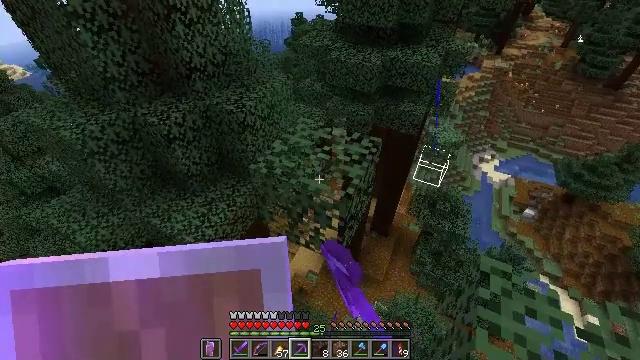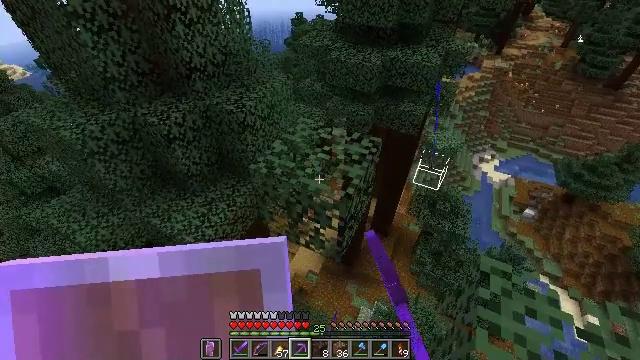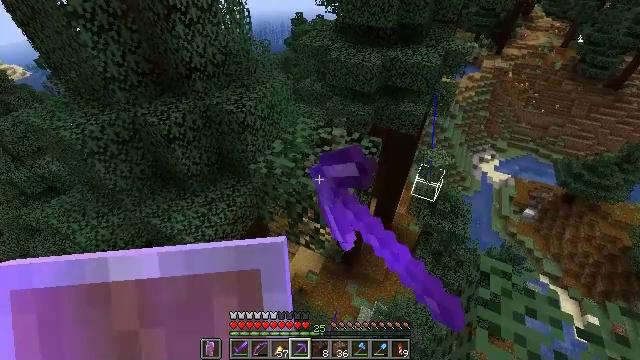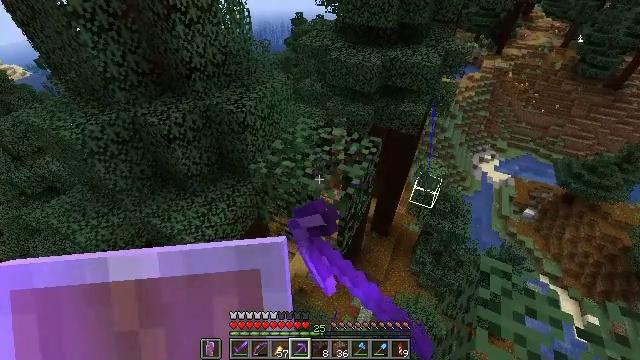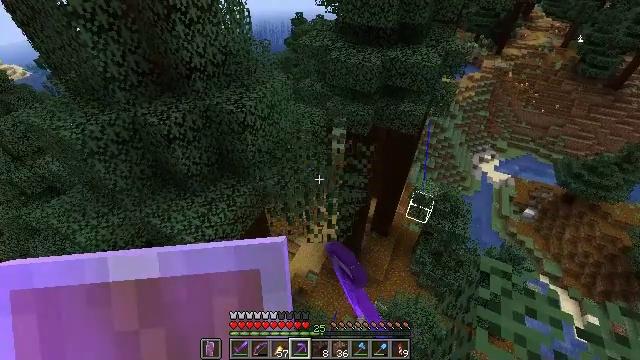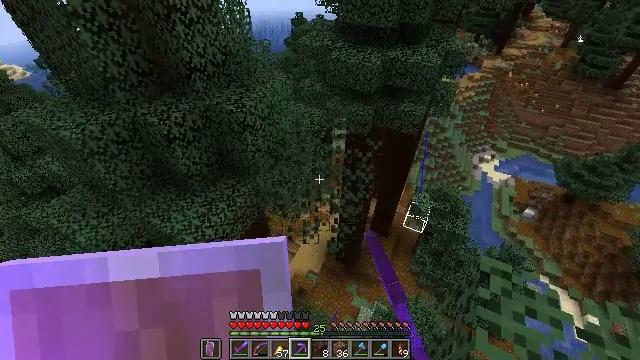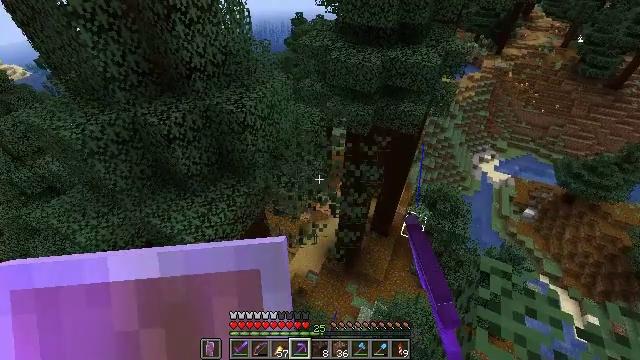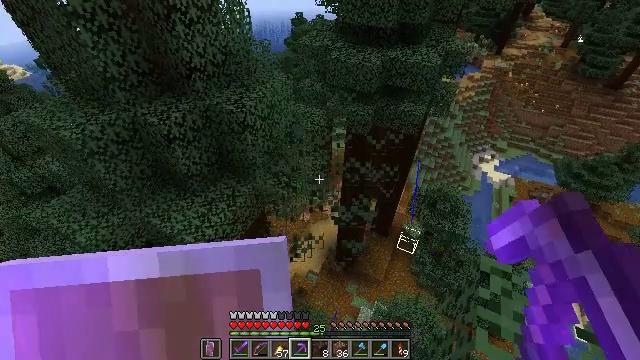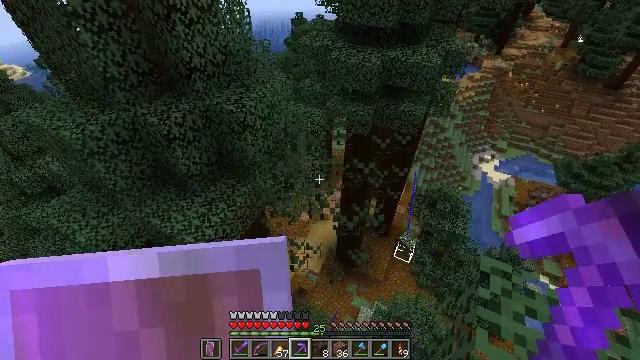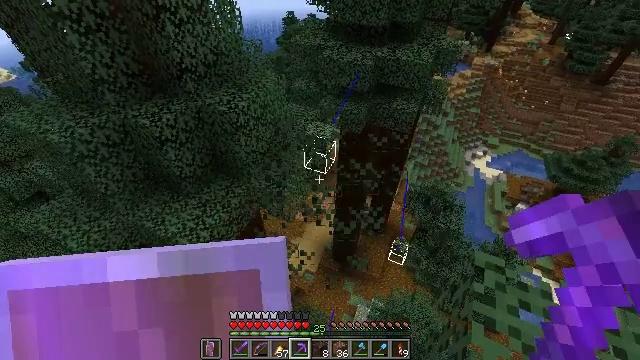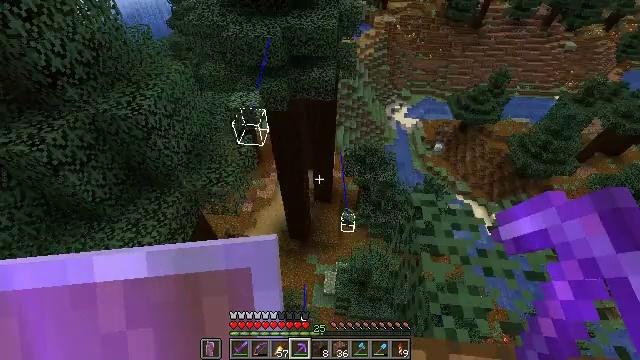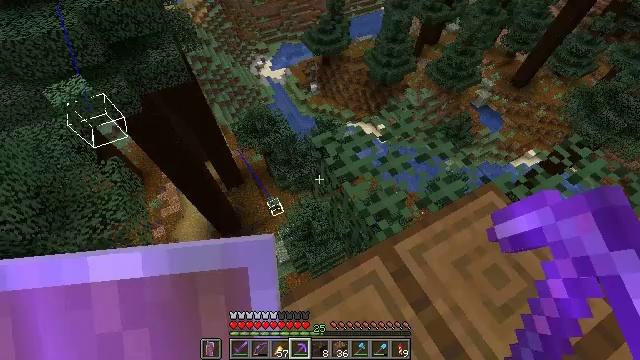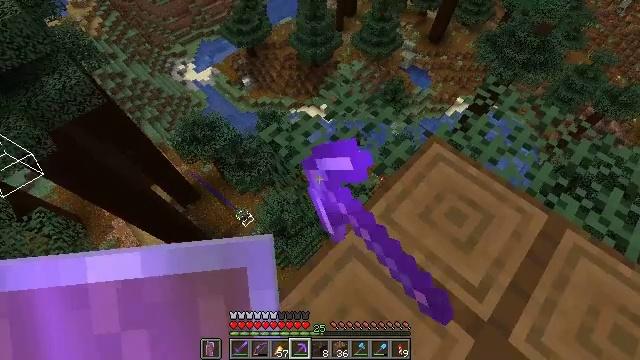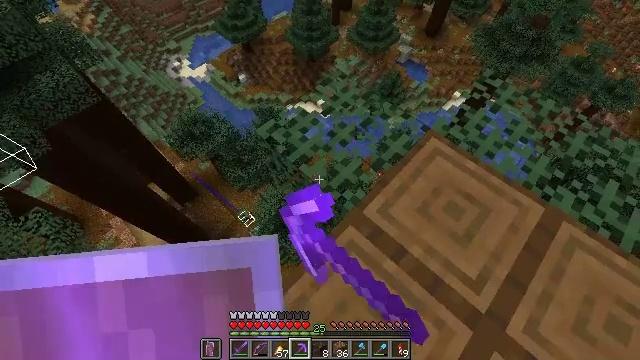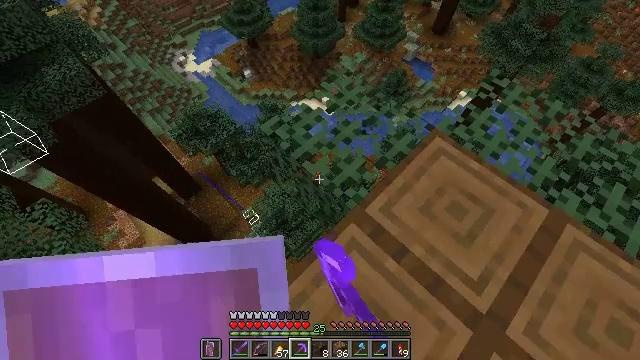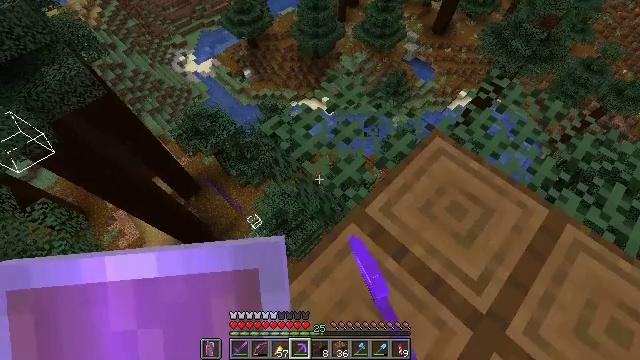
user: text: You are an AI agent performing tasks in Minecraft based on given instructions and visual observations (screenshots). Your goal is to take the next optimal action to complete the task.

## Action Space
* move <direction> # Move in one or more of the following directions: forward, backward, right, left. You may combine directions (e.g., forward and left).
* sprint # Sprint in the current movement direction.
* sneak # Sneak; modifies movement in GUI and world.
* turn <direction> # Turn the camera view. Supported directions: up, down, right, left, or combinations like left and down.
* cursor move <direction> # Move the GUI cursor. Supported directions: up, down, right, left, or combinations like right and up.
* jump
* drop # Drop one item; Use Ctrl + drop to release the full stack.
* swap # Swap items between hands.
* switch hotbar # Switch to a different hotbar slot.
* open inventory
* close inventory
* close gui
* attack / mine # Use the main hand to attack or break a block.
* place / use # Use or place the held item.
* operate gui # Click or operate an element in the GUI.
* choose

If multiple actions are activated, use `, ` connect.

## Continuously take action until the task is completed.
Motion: motion action
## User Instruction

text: Collect spruce leaves for landscaping.
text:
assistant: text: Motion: attack / mine
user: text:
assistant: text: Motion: attack / mine
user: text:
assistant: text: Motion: attack / mine
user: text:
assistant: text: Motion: attack / mine
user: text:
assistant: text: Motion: attack / mine
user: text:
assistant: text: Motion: attack / mine
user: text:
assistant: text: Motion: attack / mine
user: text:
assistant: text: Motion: attack / mine
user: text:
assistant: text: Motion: turn right, attack / mine
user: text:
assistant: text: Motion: turn right and down, attack / mine
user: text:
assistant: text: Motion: turn right and down, attack / mine
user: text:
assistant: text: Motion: turn right and down, attack / mine
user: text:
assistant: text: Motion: attack / mine
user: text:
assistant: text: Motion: turn left
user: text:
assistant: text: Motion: no_op
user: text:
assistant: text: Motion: no_op
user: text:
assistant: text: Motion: no_op
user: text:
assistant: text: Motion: no_op
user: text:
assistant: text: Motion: no_op
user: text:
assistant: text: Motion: no_op
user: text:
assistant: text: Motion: no_op
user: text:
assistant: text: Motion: turn right and up
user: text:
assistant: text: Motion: turn left and up
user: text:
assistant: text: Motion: attack / mine
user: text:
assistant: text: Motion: attack / mine
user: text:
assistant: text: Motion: attack / mine
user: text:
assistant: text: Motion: attack / mine
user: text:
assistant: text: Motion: attack / mine
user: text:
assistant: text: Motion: attack / mine
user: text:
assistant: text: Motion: attack / mine